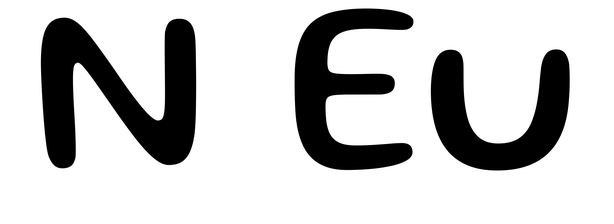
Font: Gluten_Regular